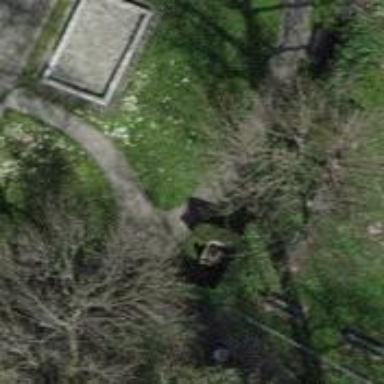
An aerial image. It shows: Bench for seating.